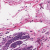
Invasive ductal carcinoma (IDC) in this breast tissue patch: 0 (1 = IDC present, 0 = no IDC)